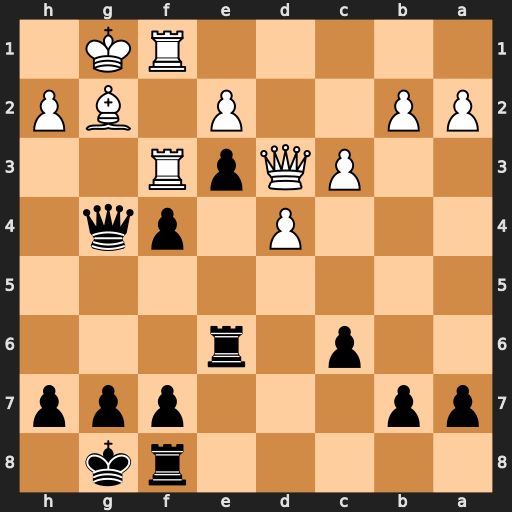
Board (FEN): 5rk1/pp3ppp/2p1r3/8/3P1pq1/2PQpR2/PP2P1BP/5RK1
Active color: b
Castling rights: -
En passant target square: -
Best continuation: Rg6 Rg3 fxg3